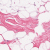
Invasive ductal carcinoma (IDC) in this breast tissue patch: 0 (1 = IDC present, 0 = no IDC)